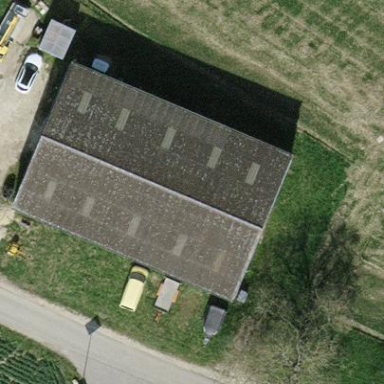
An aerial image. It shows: Farmyard area.